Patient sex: M
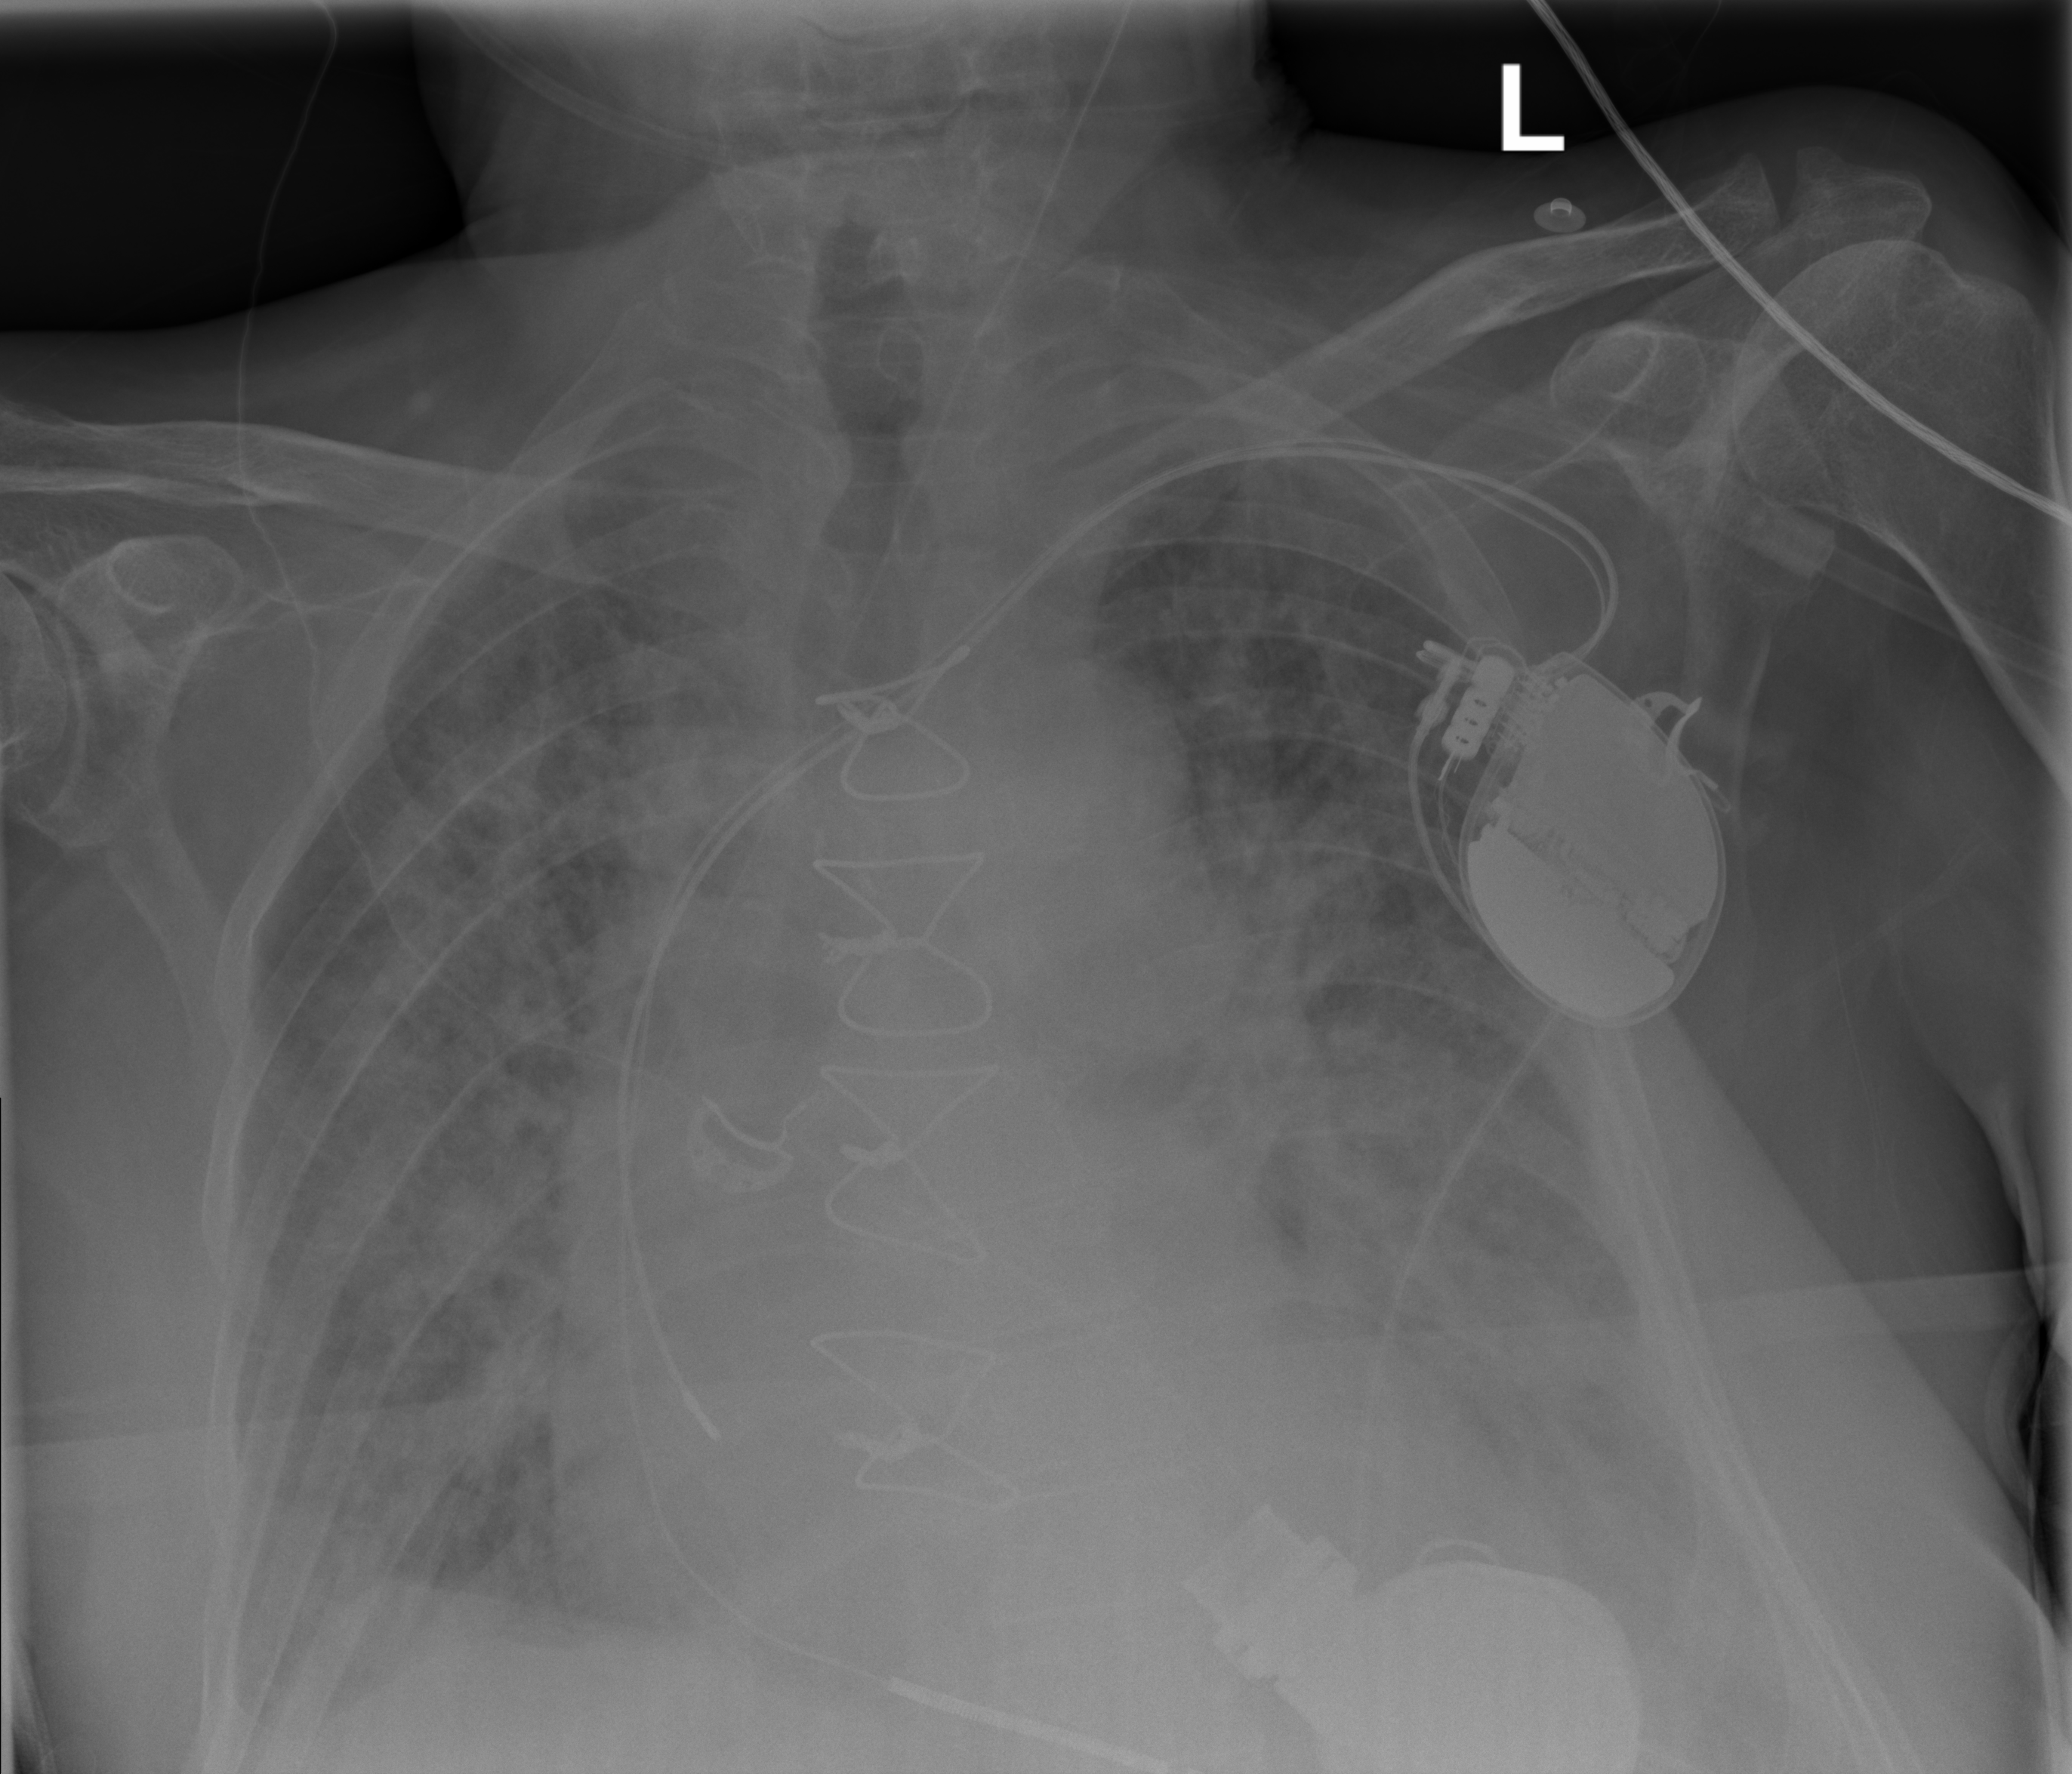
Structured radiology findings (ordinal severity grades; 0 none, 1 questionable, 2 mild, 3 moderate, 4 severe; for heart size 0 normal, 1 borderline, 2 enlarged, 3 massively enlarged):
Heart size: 2
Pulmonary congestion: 3
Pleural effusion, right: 0
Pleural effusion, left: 1
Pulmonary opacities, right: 3
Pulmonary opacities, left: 3
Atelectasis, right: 2
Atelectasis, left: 2